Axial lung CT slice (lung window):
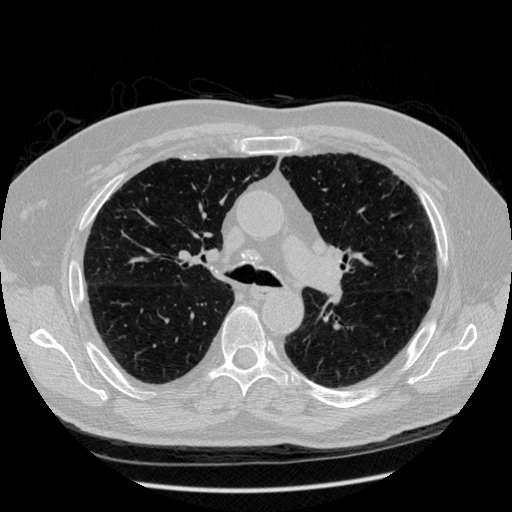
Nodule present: no